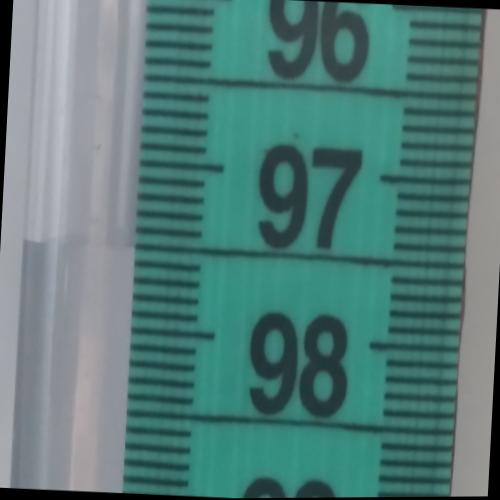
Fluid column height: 97.5 cm